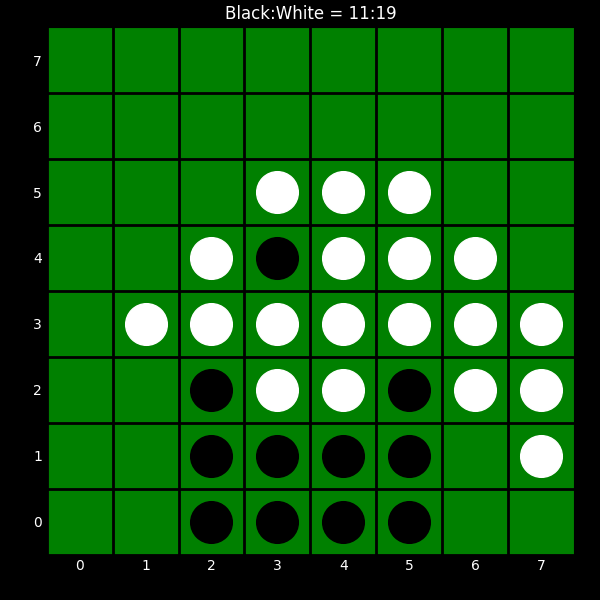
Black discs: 11
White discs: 19